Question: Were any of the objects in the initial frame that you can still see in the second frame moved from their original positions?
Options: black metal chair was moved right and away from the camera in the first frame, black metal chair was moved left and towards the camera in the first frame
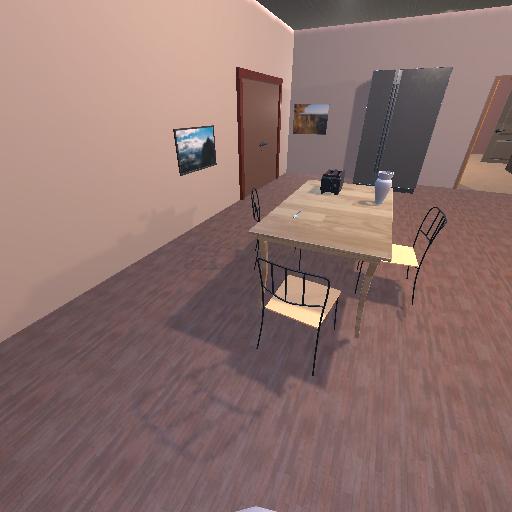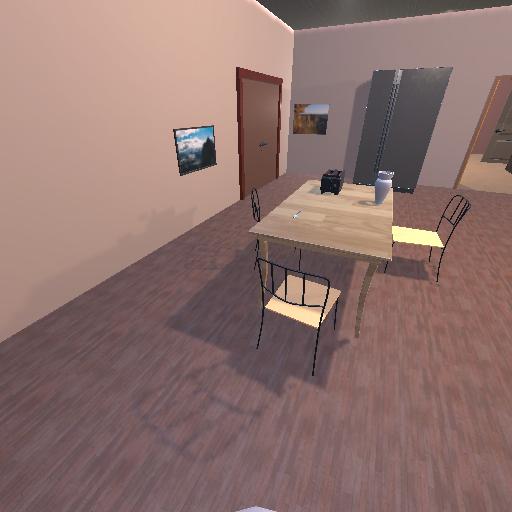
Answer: black metal chair was moved right and away from the camera in the first frame